Question: I'm trying to take a screenshot of some minified js code so that I can print it onto something. I'm having trouble finding an editor/IDE that can wrap the text properly.

Notice how the right side is jagged because it only wraps after a complete word.
What I'm trying to achieve
<URL>
Is there a text editor/plugin that lets me wrap text mid-word like this?
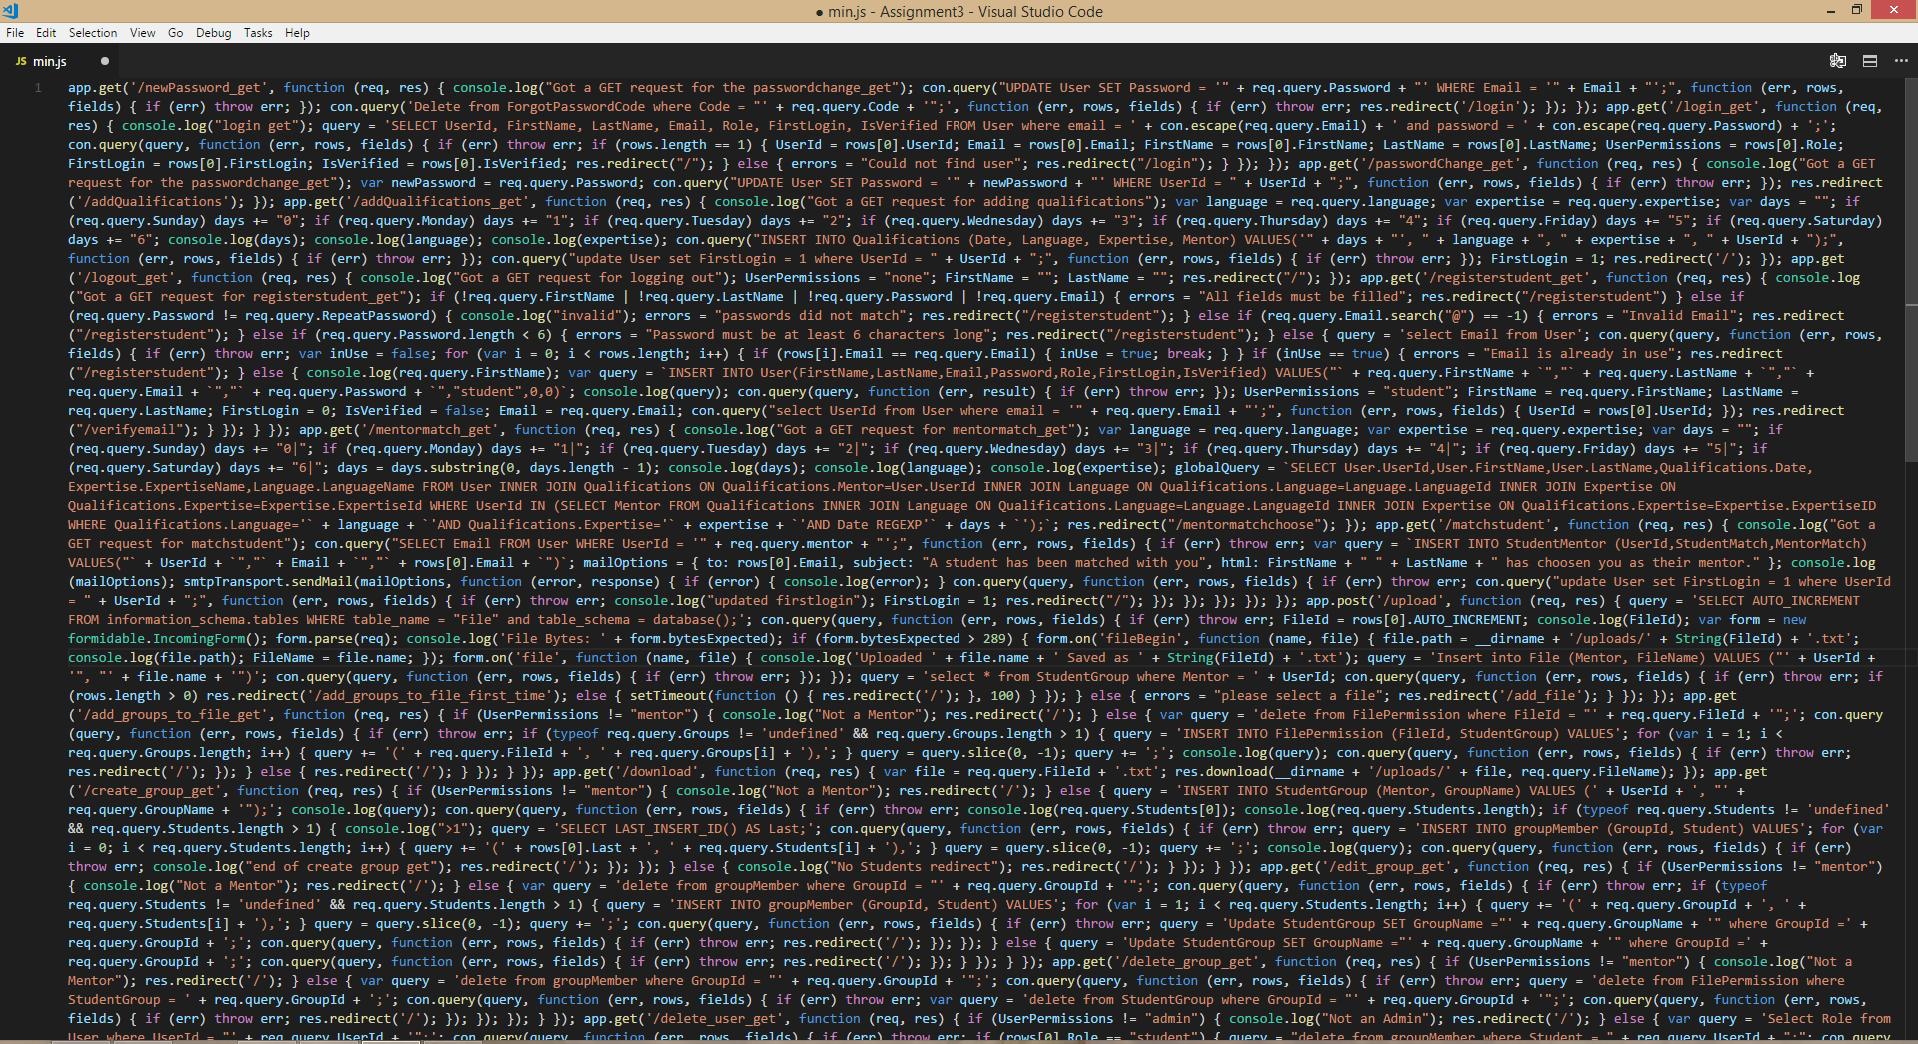
Answer: I suggest using <URL>. It wraps the text half way through a word by default but you can configure it to break on spaces using the ':set linebreak' command.